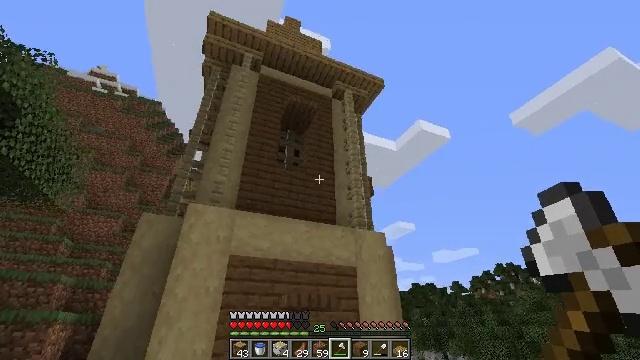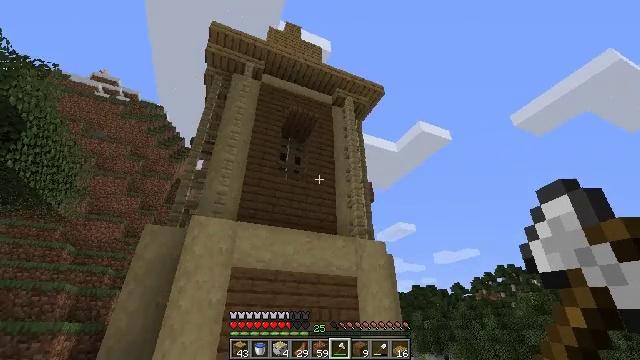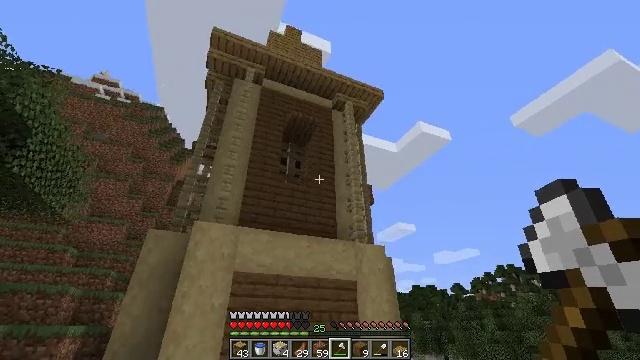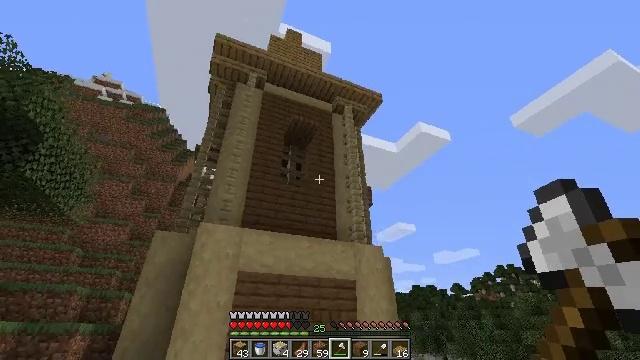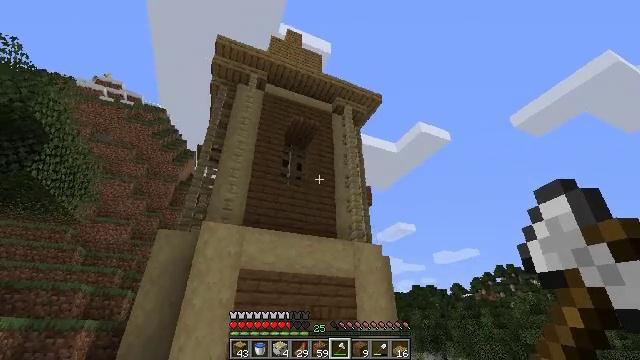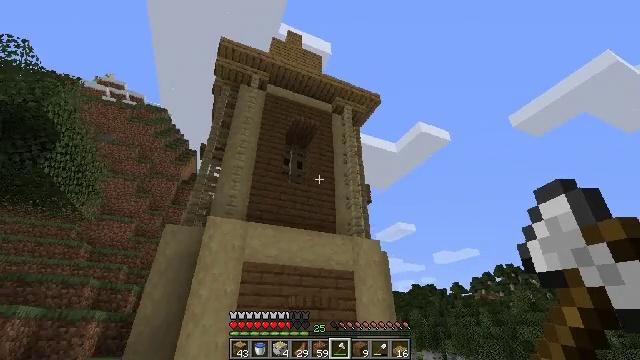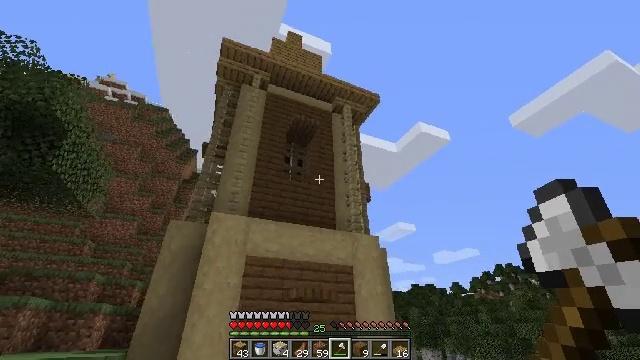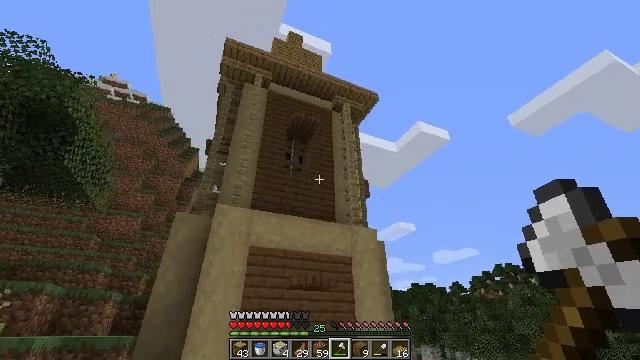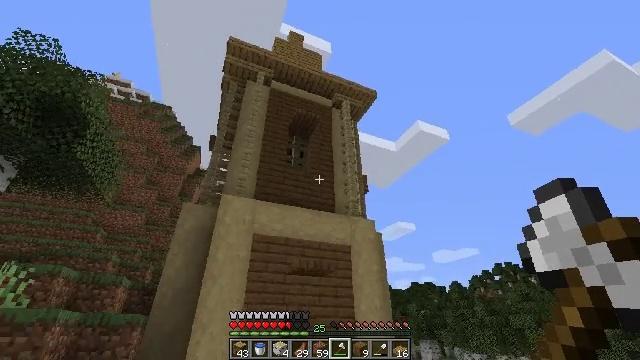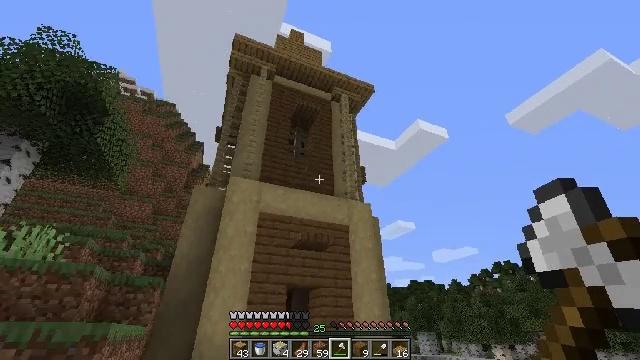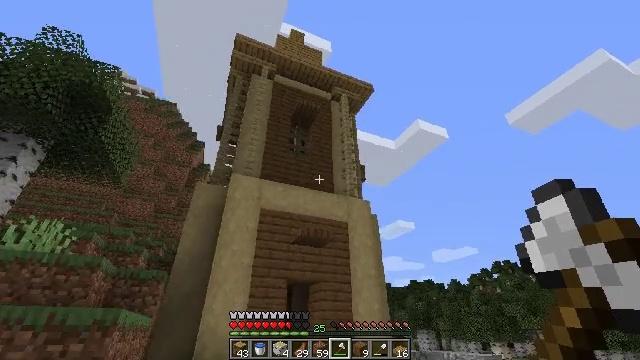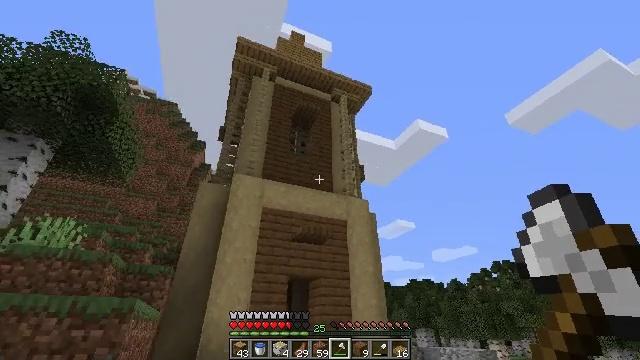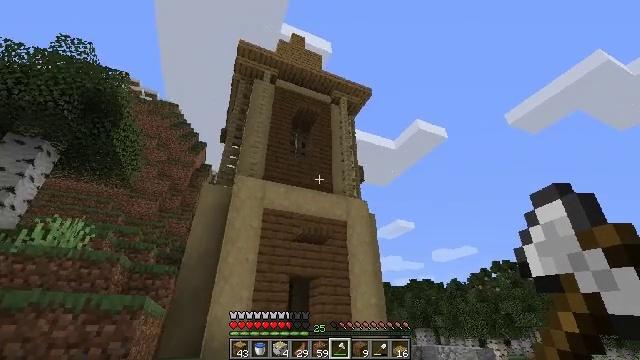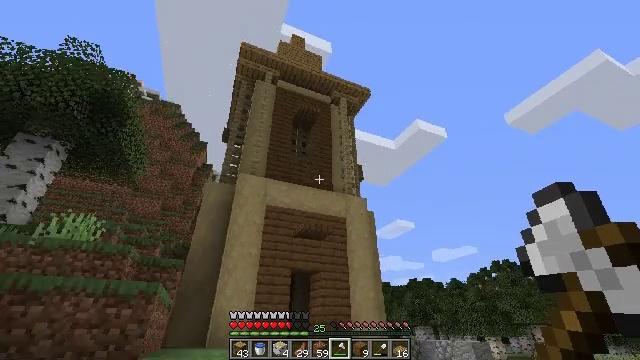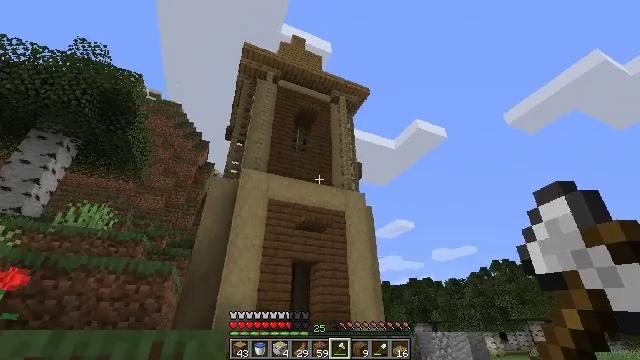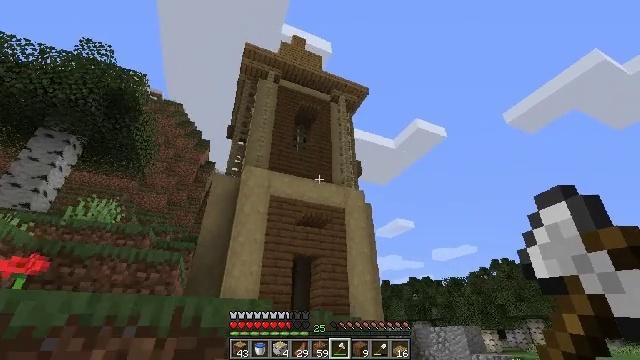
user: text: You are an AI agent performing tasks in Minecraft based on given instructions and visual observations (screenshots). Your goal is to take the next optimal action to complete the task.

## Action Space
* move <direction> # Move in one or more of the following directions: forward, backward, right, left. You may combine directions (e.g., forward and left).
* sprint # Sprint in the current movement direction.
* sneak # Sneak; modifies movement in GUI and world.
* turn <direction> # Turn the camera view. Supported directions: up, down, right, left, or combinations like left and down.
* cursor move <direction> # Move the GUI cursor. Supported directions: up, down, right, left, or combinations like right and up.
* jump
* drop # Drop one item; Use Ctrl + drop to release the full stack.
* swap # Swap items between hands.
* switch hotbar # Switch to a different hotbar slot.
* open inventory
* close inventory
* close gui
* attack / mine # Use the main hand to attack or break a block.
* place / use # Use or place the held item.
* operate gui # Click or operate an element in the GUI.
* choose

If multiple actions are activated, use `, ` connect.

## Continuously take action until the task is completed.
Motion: motion action
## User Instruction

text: Use birch planks and sticks to craft a birch fence.
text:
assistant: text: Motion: move back
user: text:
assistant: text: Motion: move back
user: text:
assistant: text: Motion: move back
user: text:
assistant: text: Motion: move back
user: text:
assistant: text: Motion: move back
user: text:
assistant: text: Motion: move back
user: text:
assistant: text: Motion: move back
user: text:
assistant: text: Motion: move back
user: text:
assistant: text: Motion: move back
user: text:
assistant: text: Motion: move back
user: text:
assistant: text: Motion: move back
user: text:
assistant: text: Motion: move back
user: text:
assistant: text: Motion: move back
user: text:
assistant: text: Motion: move back
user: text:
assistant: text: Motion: move back
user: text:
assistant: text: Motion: move back
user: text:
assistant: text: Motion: move back
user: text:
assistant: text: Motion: move back
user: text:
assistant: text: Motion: no_op
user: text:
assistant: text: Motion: no_op
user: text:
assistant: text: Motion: no_op
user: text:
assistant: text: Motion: no_op
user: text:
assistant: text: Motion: no_op
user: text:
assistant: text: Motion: no_op
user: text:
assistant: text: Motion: no_op
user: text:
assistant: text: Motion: no_op
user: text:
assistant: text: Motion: no_op
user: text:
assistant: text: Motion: no_op
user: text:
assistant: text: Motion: no_op
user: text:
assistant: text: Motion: no_op